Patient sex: F
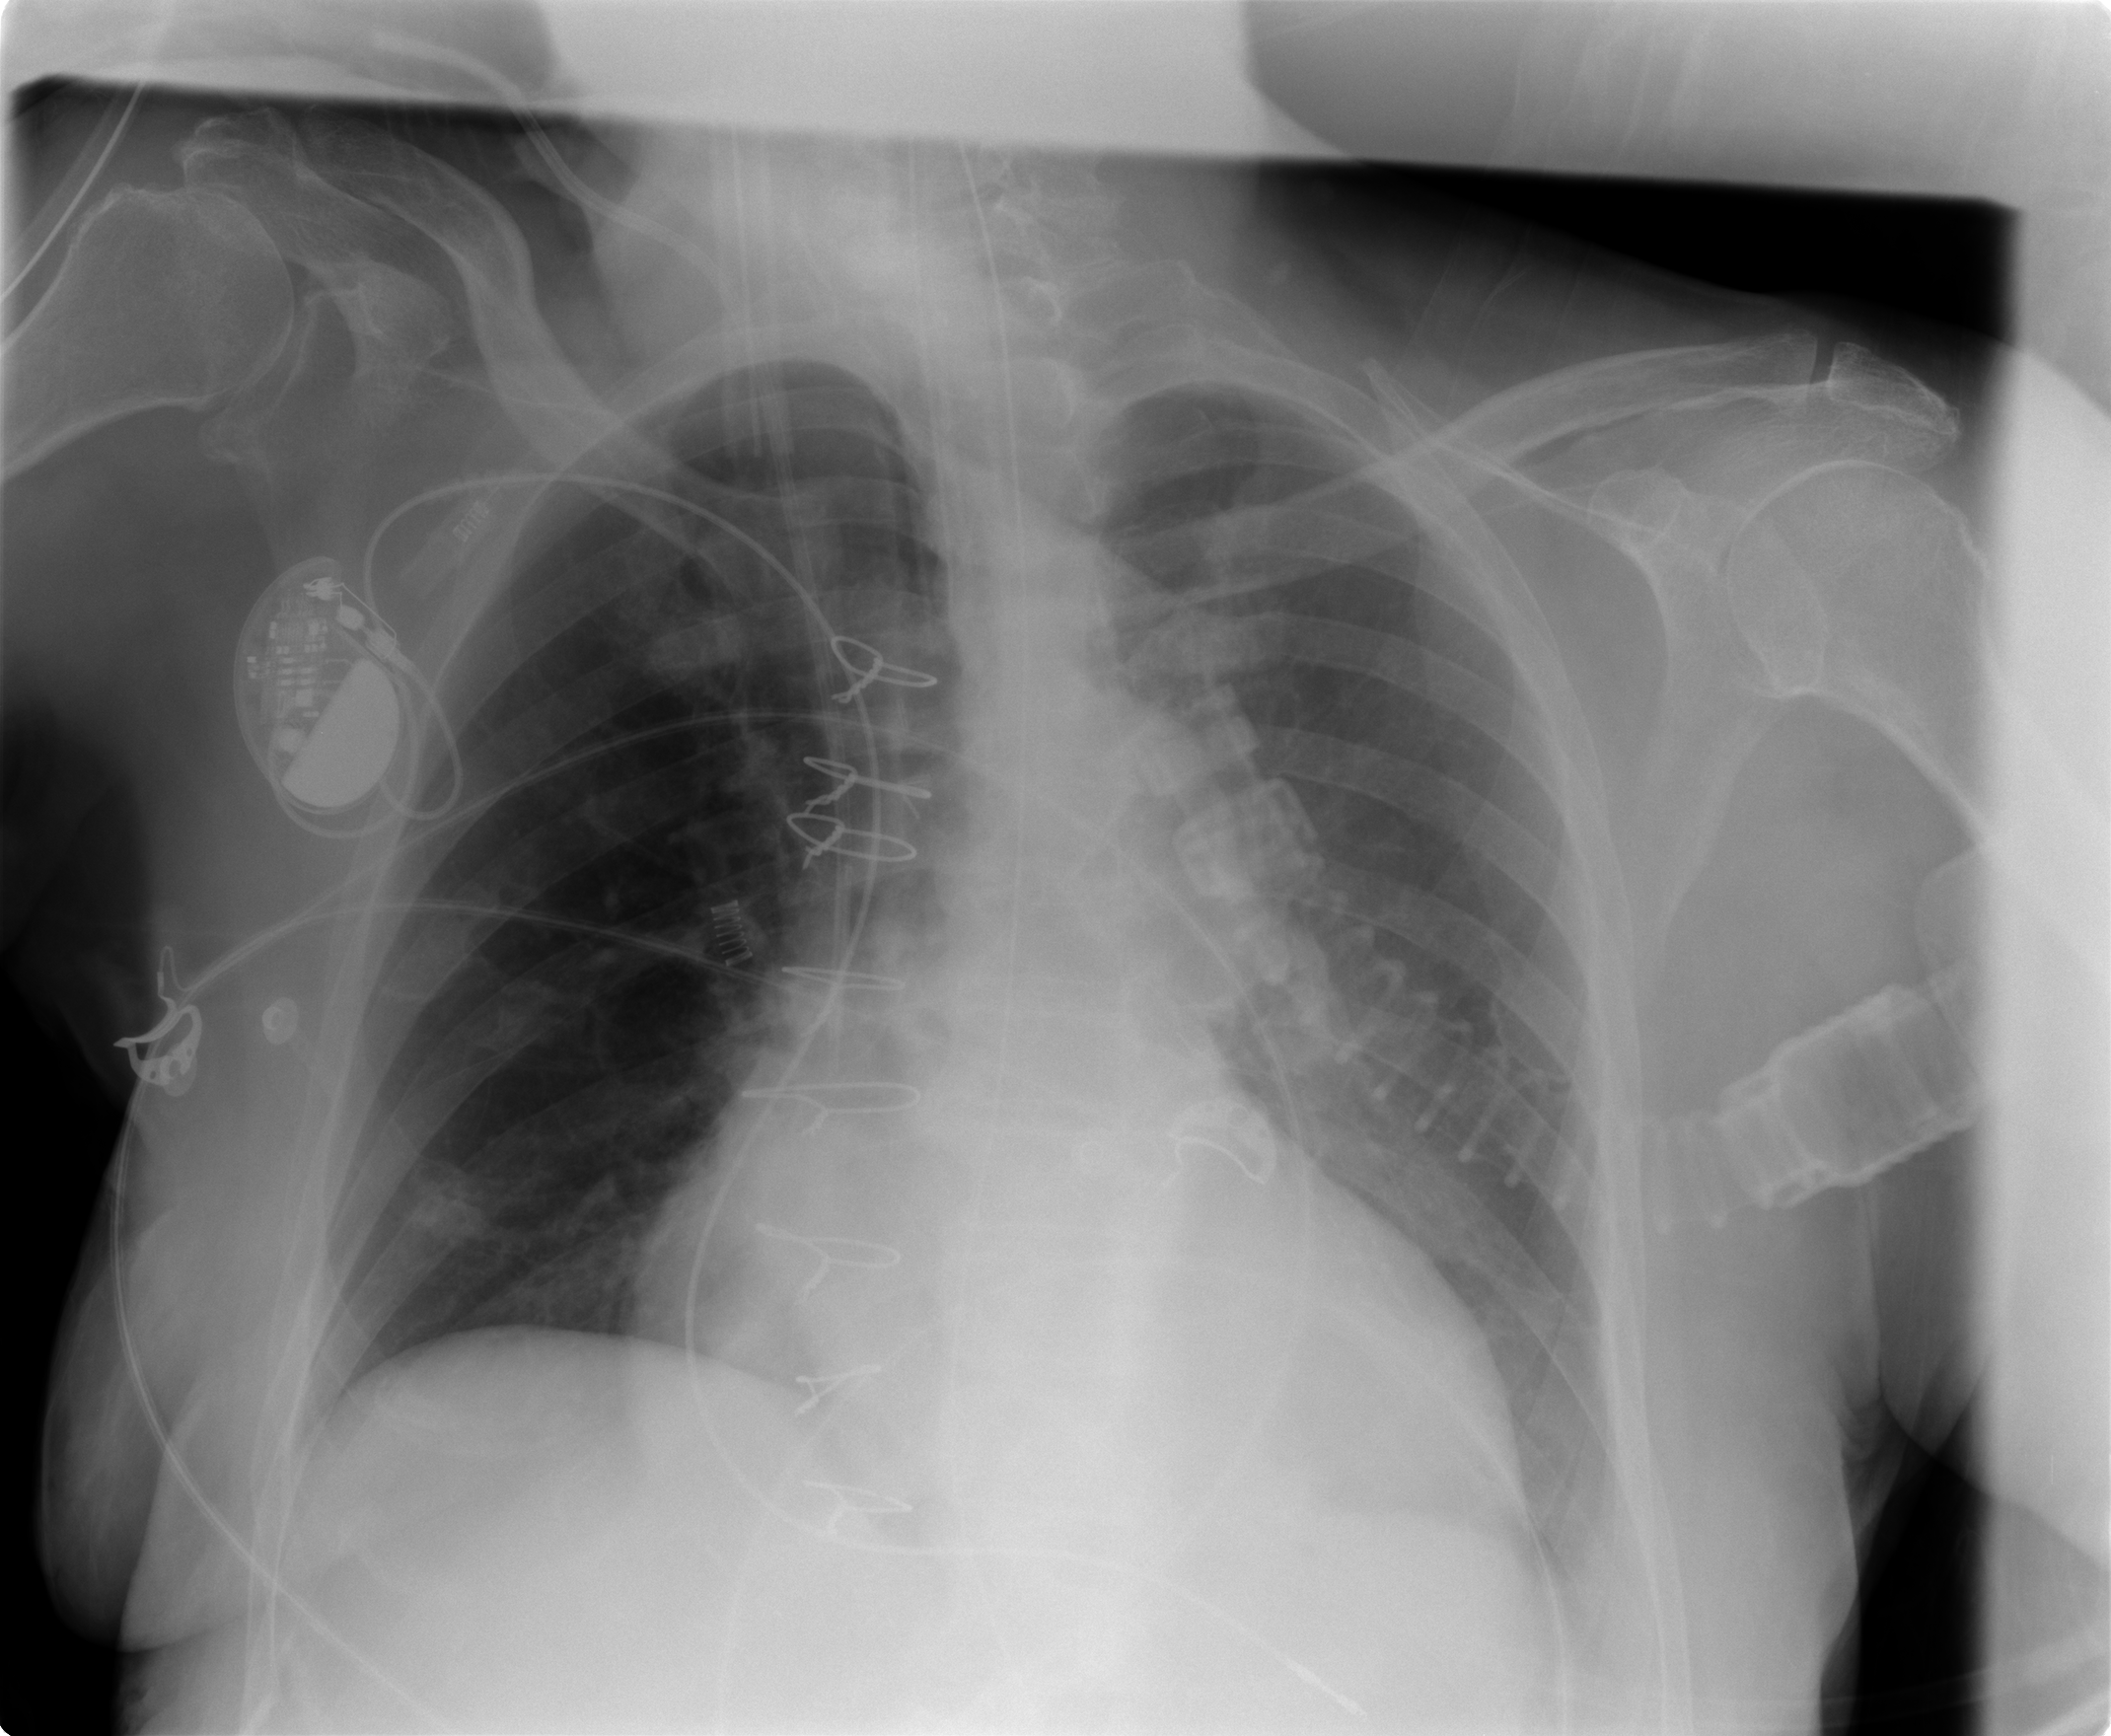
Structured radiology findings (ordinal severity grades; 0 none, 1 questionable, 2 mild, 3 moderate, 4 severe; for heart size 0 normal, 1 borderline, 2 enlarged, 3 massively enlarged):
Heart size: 2
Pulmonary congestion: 0
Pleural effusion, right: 0
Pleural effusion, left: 1
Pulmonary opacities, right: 0
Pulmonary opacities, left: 0
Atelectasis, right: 0
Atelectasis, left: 1